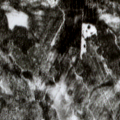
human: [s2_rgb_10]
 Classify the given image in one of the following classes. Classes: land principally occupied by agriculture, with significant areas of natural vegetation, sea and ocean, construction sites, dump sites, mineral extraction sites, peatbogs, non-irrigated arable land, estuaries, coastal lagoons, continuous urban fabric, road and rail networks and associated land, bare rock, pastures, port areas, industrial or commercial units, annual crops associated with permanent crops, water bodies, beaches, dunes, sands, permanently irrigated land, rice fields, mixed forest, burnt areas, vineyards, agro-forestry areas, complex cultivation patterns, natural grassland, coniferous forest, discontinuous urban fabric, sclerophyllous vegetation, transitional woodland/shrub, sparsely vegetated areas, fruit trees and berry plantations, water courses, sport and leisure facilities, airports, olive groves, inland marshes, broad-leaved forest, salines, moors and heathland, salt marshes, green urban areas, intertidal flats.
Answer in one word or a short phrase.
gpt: coniferous forest, mixed forest